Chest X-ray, PA view. Patient: 33 years old, sex M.
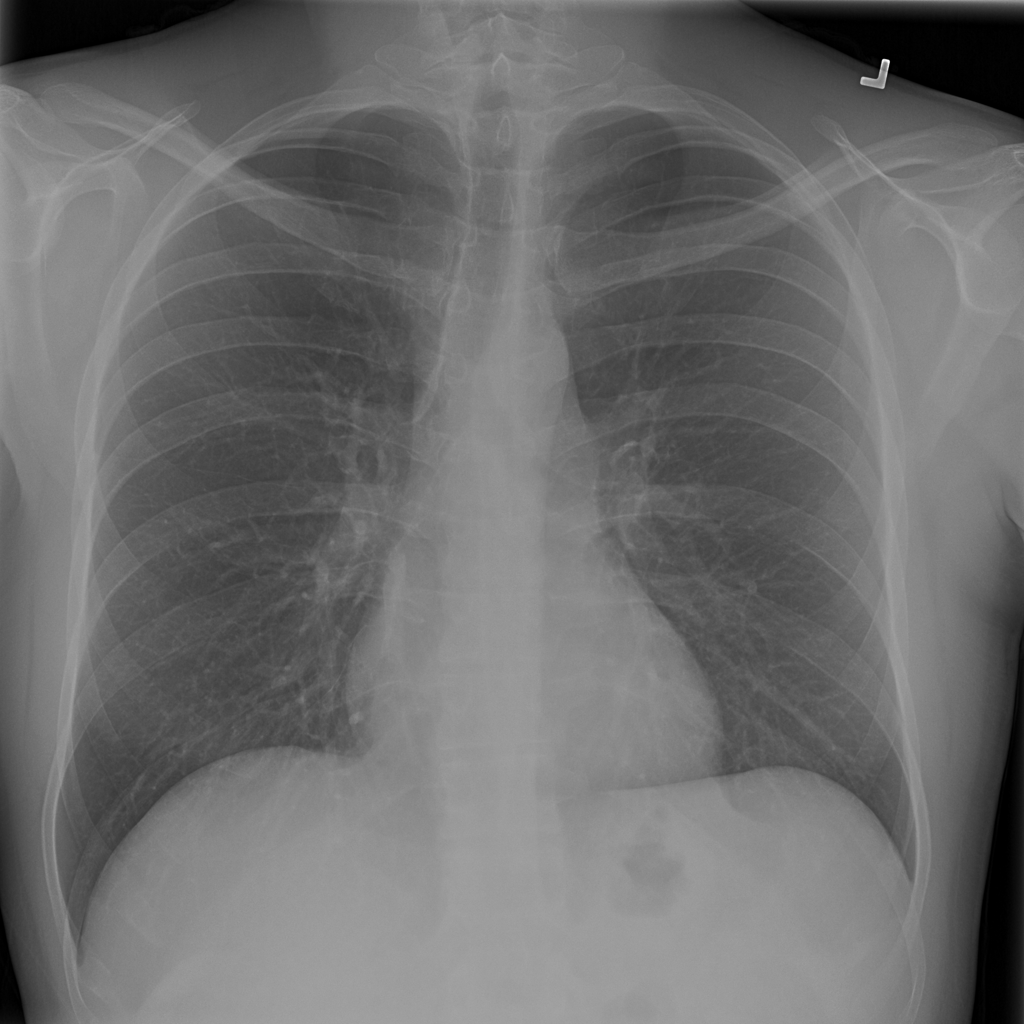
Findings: No Finding